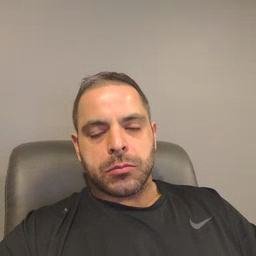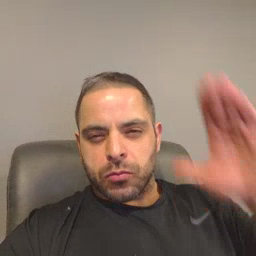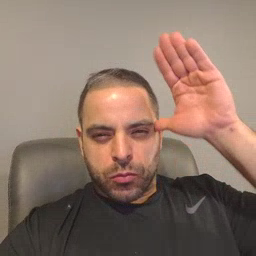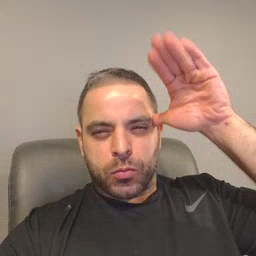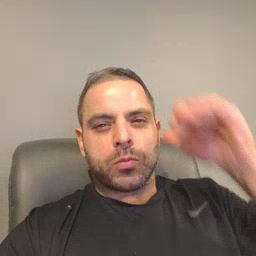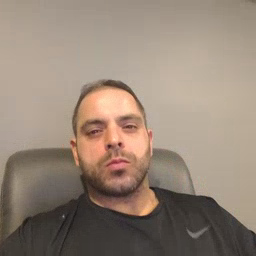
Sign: donkey